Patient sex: M
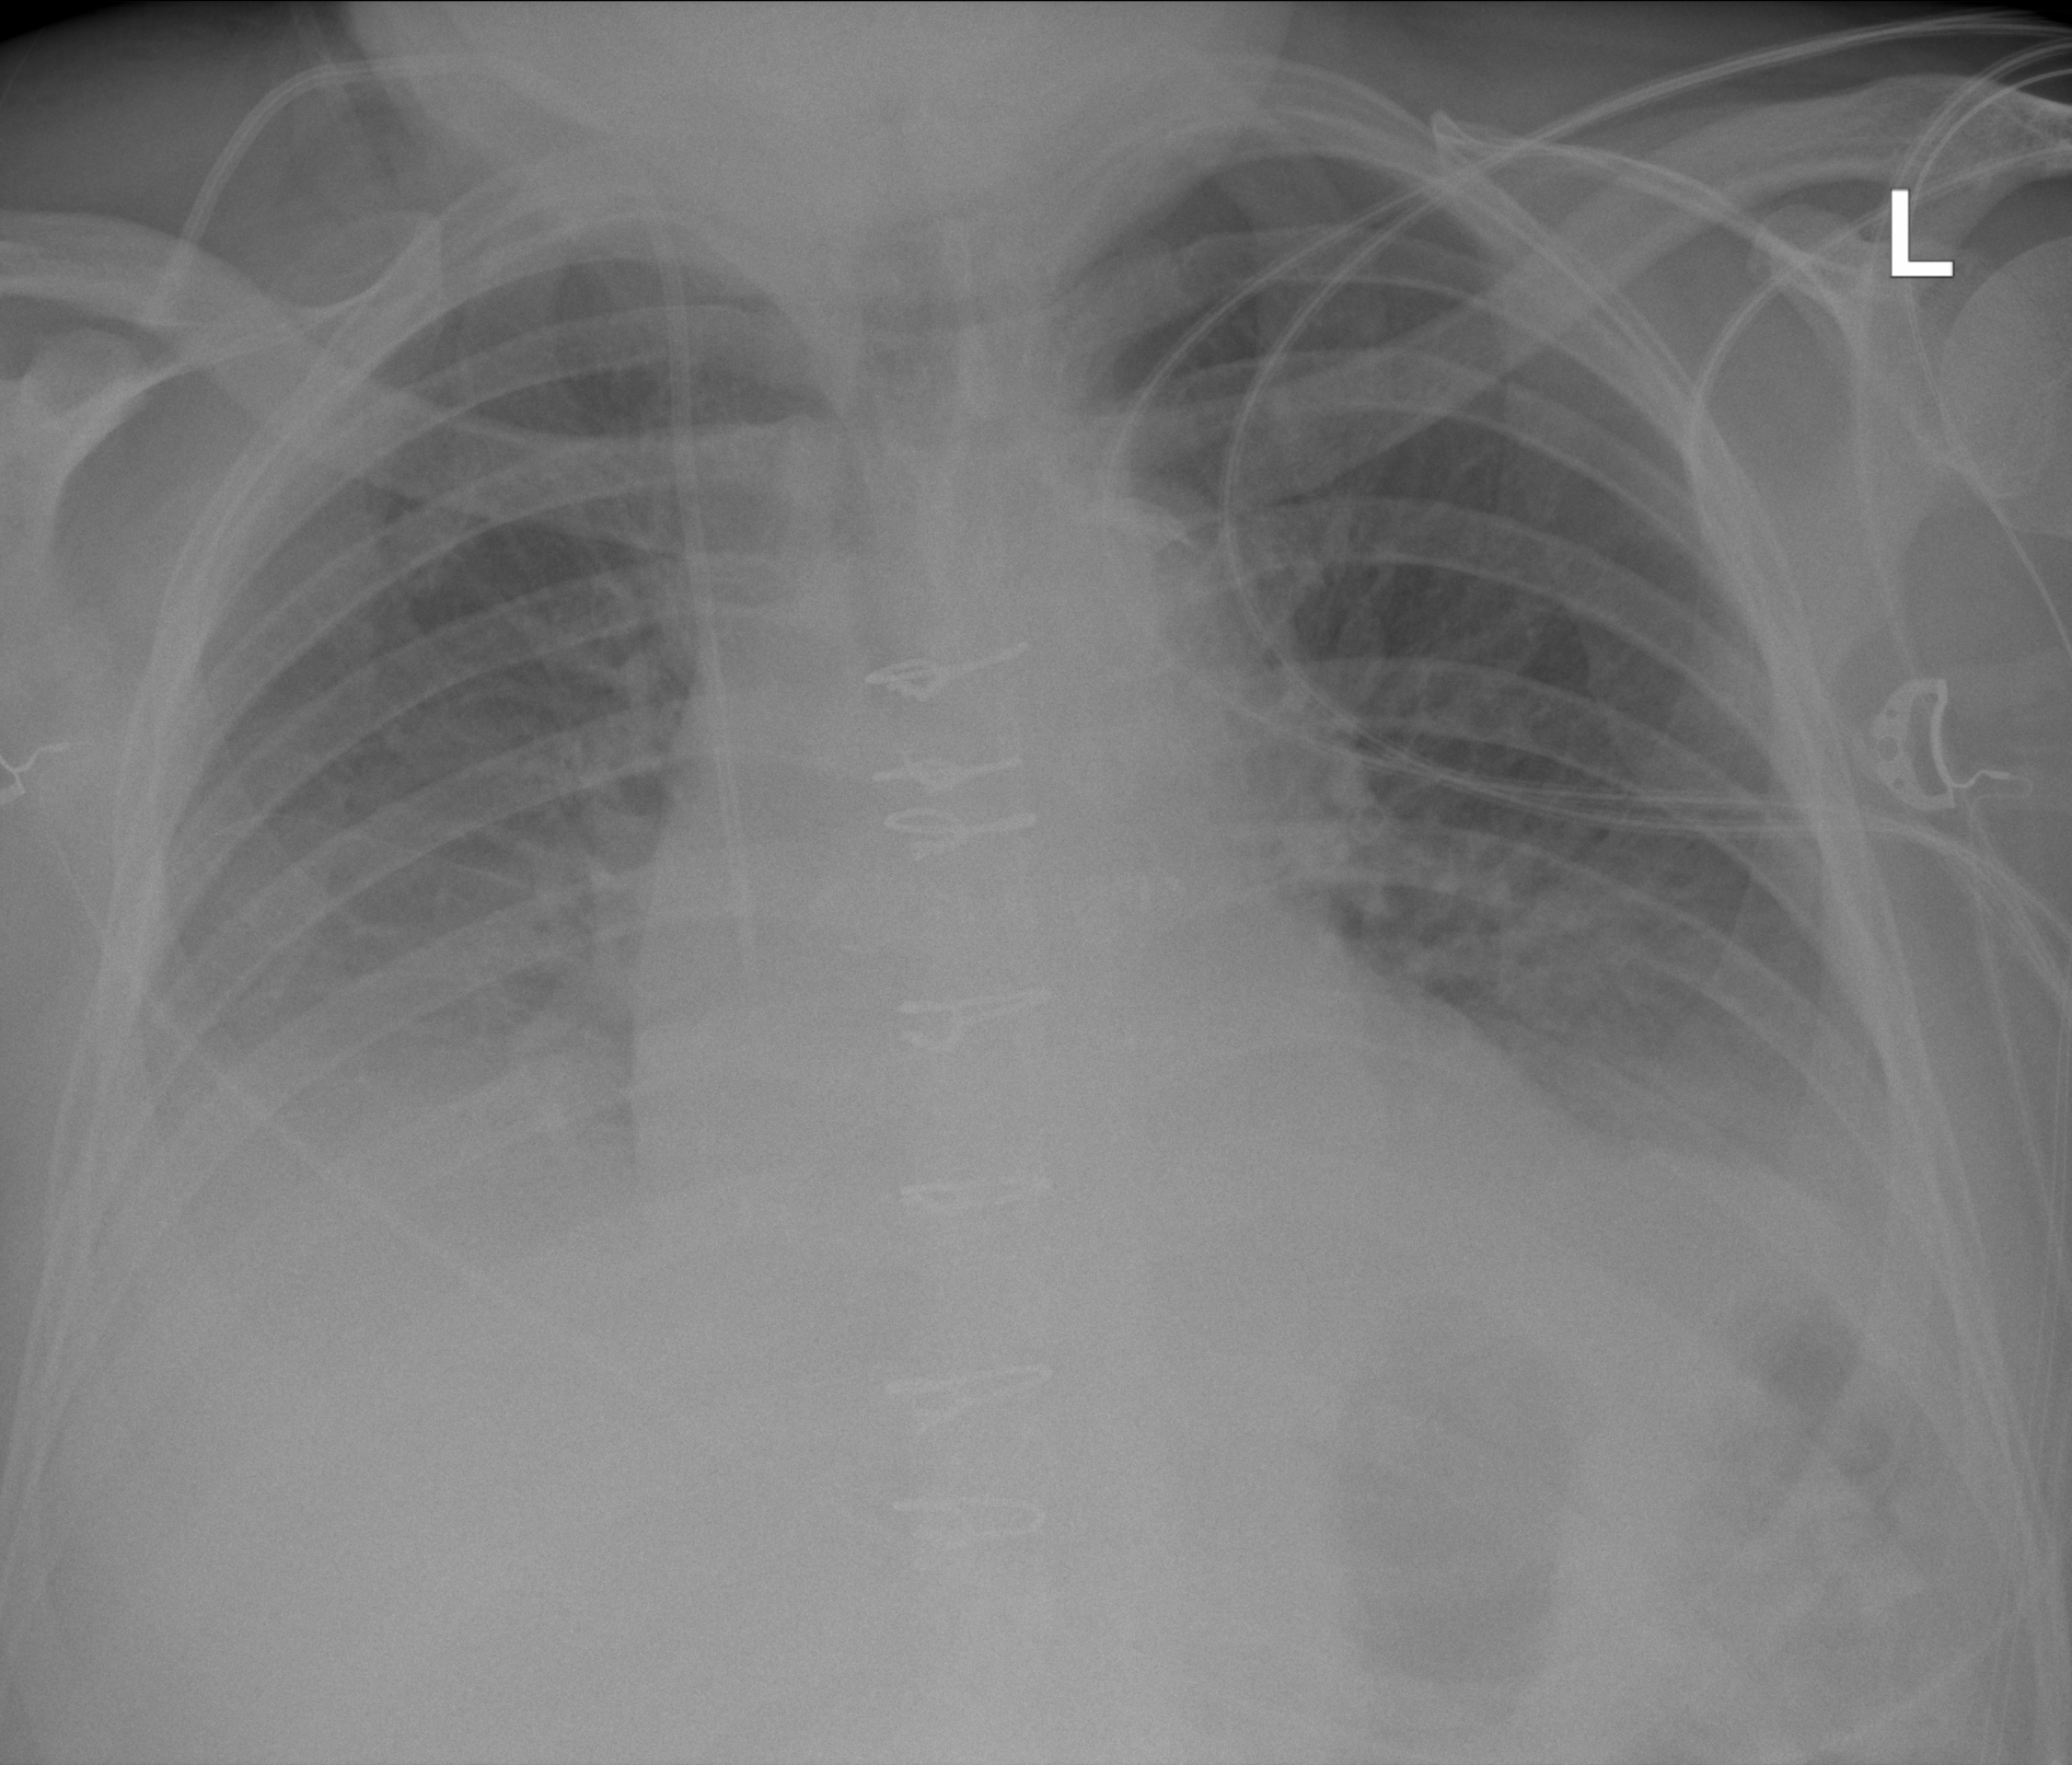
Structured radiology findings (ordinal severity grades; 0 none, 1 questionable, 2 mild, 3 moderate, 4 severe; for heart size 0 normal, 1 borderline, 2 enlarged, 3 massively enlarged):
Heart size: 0
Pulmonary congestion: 2
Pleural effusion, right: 1
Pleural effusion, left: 1
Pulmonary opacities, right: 0
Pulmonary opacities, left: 0
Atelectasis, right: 2
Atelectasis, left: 2